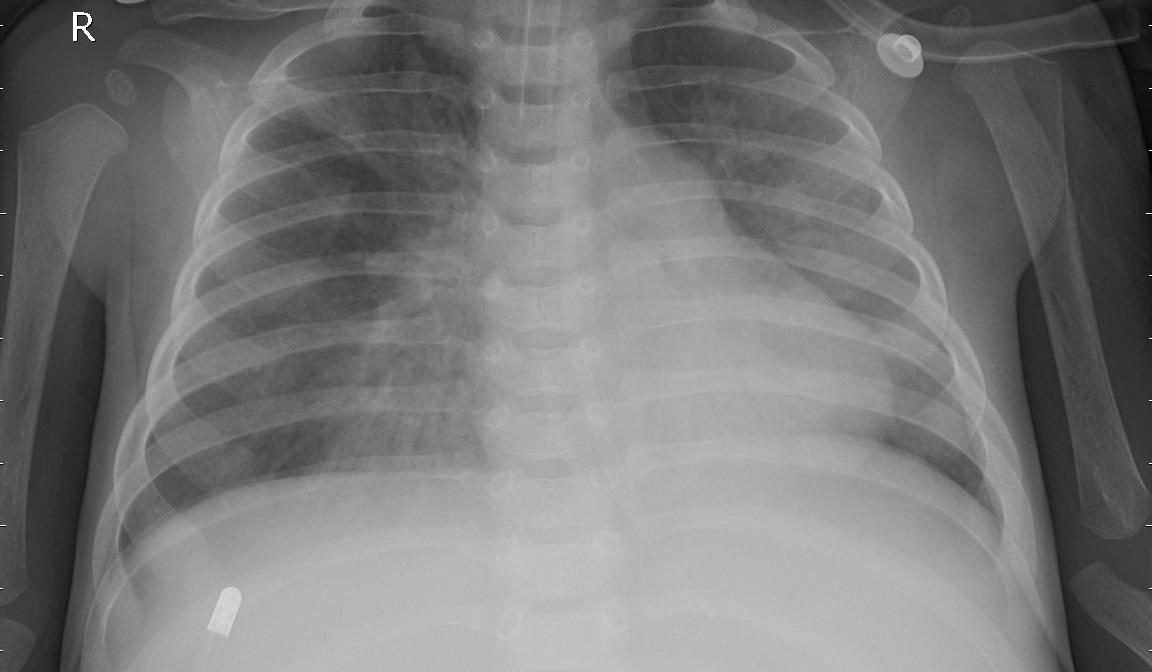
Diagnosis: PNEUMONIA